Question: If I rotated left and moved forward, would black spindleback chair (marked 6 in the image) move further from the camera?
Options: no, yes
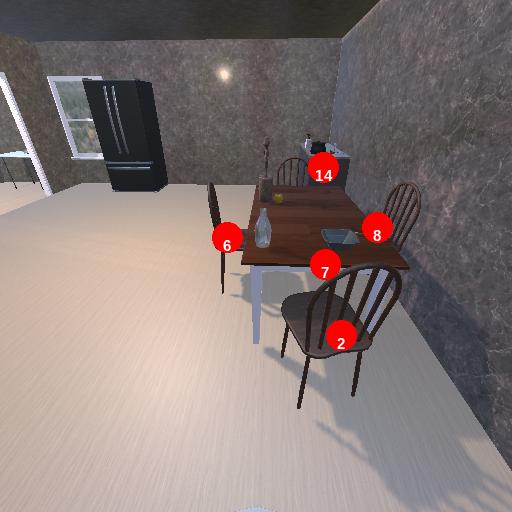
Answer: no